Question:
As you can see in the attached image if I keep scrolling past the last object in my scrollview I can keep scrolling and then see the background. Is there a way to limit this in xcode so you can't scroll past the last object in the scroll view?
I'm new to xcode and did try researching this issue though I believe my terminology is impacting this.
Thanks
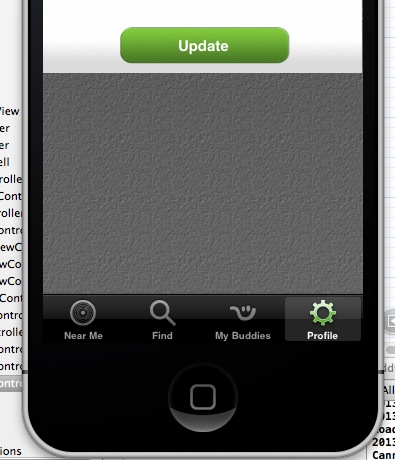
Answer: you will need to set the 'scrollView.contentSize' size so that it fits around all your objects in the scroll view. if you have a way to determine which object is the lowest then you can use its origin + height to determine the height of the content size.
'''
float maxHeight = 0;
for(UIView *v in [scrollView subviews]){
if(v.frame.origin.x + v.frame.size.height > maxHeight)
maxHeight = v.frame.origin.x + v.frame.size.height;
}
self.scrollView.contentSize = CGSizeMake(scrollView.frame.size.width, maxHeight+5);
'''